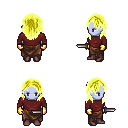
a pixel art fantasy rpg character, female body template, dark elf, purple skin, maroon long-sleeve shirt, robe skirt, gold long hairstyle, gold gloves, maroon shoes, dagger, four views (front, back, left, right), 2x2 character sprite sheet, small pixel art, hard edges, no anti-aliasing